Question: I have a dropdownlist which i'm binding to DataTable.
'''
ddlItems.DataSource = dt;
ddlItems.DataBind();
'''
in the final html I have :
'''
...
<option value="-1">aaa</option>
<option value="-2">bbb</option>
...
'''
But I want to catch the bind event in the DataBound event and to add an attribute to each listItem , so that the Final Html will be :
'''
...
<option value="-1" MyAttr="lalala1" >aaa</option>
<option value="-2" MyAttr="lalala2" >bbb</option>
...
'''
But the signiture of the databound event is :
'''
protected void ddlItemsDataBound(object sender, EventArgs e)
'''
and e has only :

How can i catch the specific bounded listItem ?
p.s.
I do want to cancel the databound event , and to use regular loop (adding lisItems in a loop)
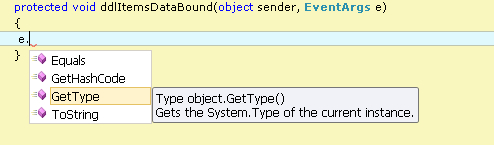
Answer: 'DropDownList.DataBound' event fires after 'DropDownList.DataBind()' is called for the entire 'DropDownList'.
'DropDownList.Items' are a 'ListItemCollection' that have no events.
You will have to manually loop through the 'DropDownList.Items' collection again or manually build the 'ListItemCollection' and add it then.